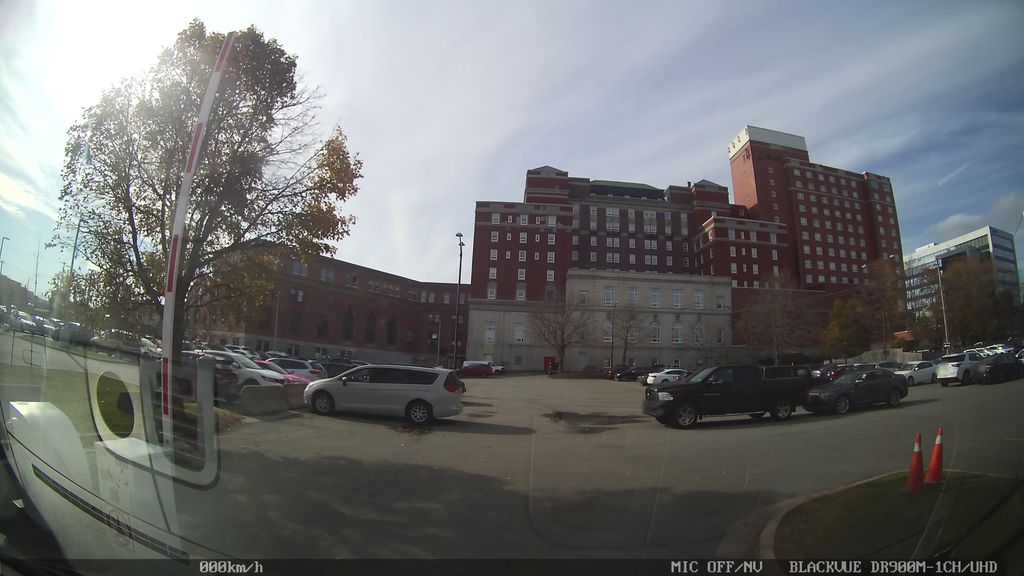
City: halifax